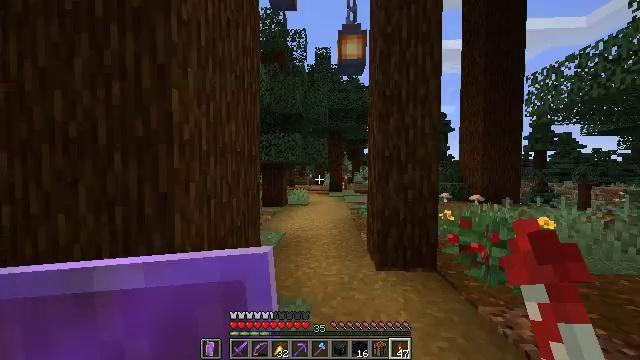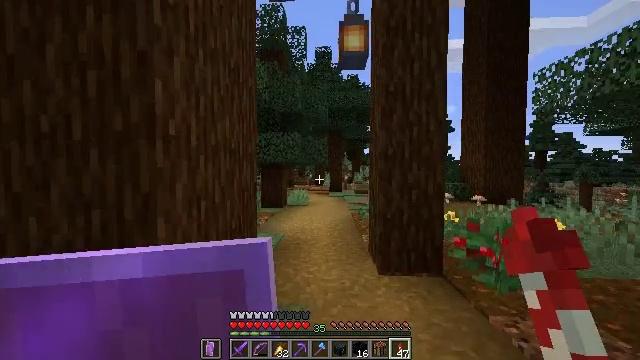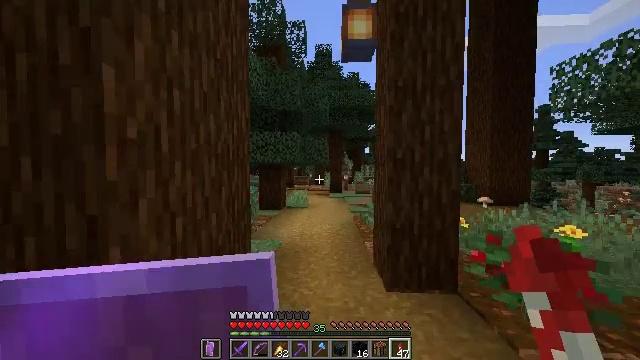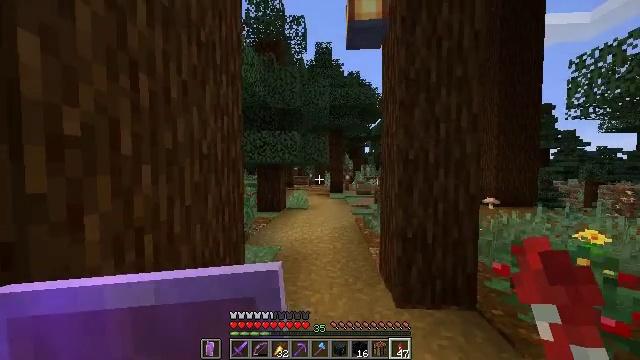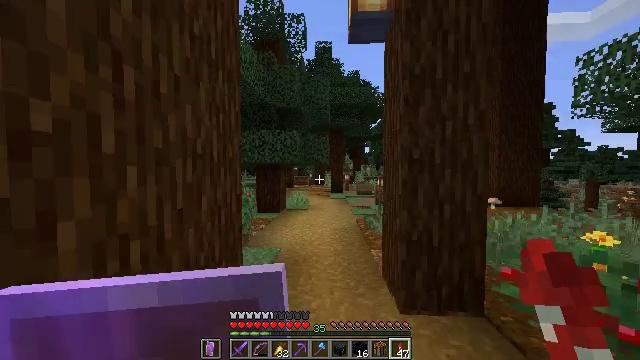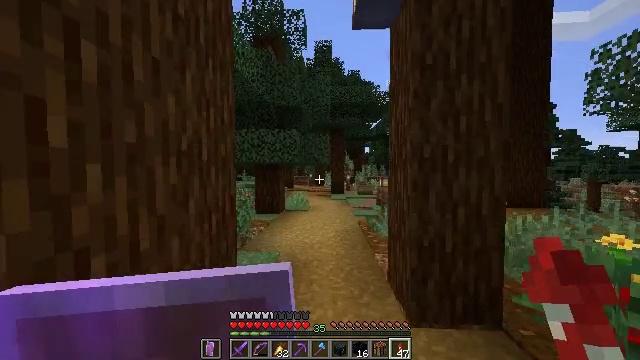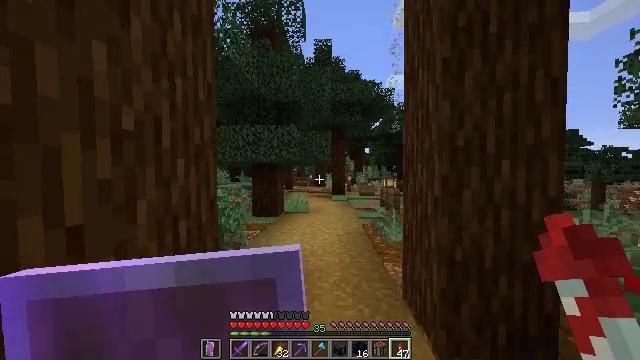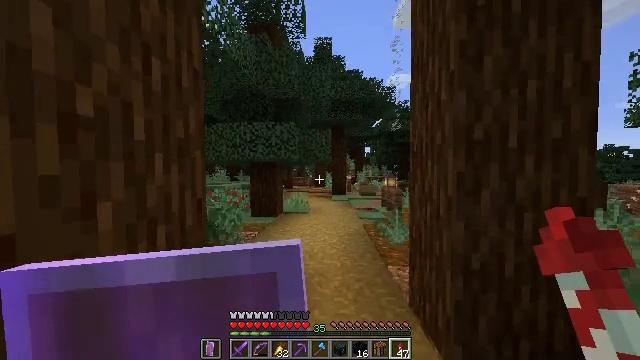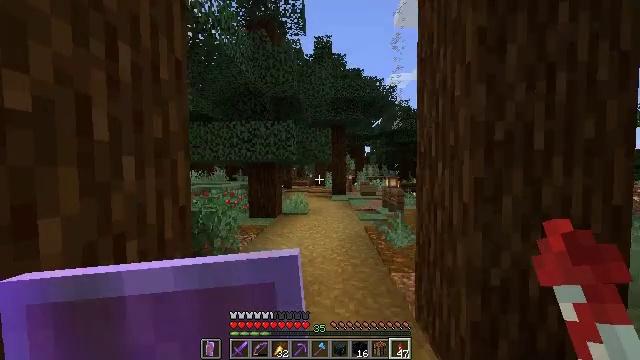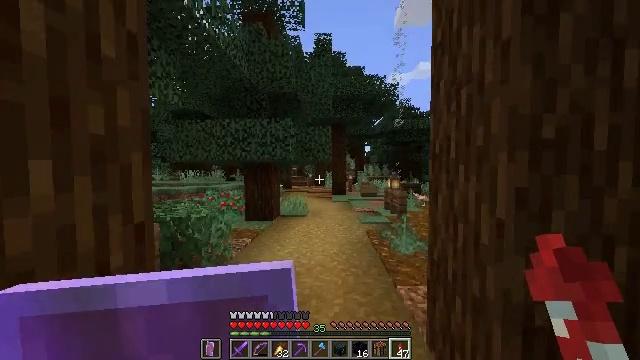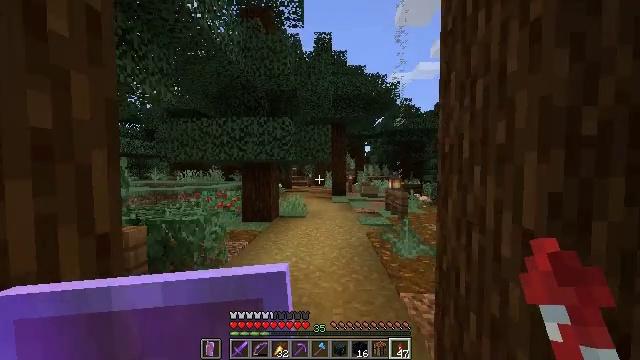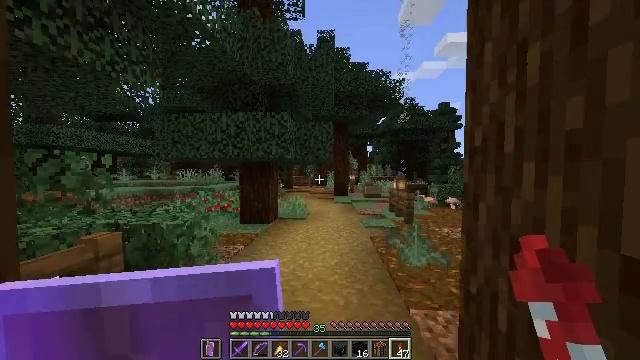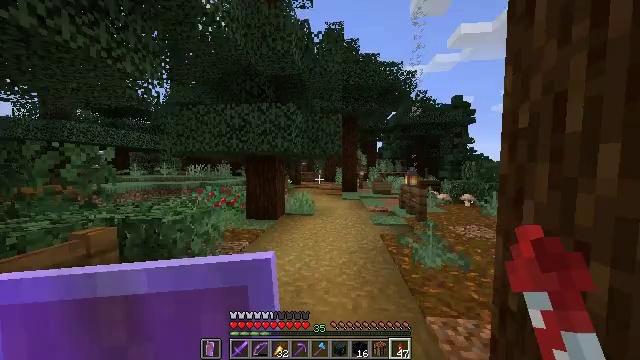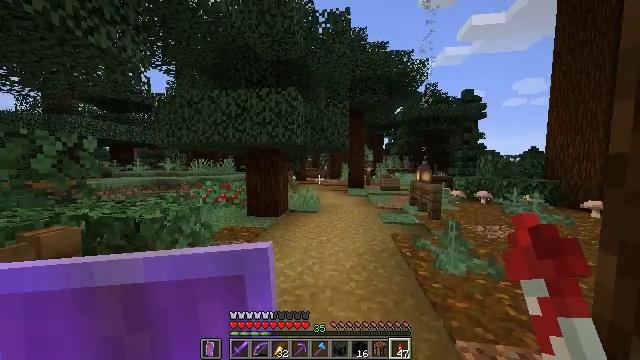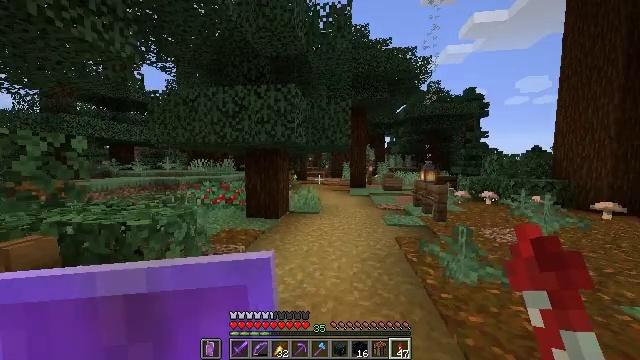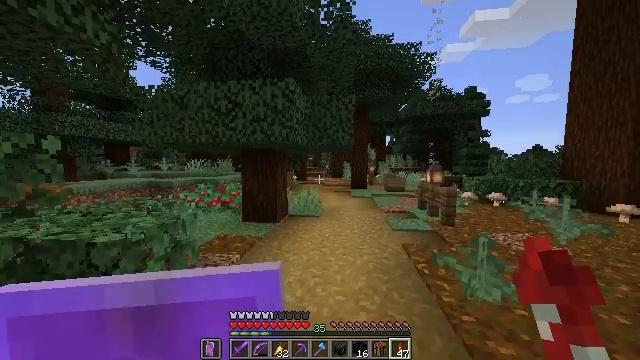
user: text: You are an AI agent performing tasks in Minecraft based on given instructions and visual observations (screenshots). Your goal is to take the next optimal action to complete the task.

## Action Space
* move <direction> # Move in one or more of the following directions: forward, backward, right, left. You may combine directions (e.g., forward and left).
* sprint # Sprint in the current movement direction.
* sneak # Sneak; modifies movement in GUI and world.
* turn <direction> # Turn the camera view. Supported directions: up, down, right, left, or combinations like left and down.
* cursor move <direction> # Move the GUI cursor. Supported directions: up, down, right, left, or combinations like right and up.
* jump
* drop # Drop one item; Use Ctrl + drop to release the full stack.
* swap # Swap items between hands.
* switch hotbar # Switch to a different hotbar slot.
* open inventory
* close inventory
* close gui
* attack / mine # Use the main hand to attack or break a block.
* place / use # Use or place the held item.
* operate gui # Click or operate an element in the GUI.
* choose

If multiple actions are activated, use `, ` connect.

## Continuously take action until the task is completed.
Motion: motion action
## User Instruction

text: Combine light gray wool to craft a light gray carpet.
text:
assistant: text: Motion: move forward, sprint, attack / mine
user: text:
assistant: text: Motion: move forward, sprint, attack / mine
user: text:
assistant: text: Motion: move forward, sprint, attack / mine
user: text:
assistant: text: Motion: move forward, sprint, attack / mine
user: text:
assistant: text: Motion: move forward, sprint, attack / mine
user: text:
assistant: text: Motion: move forward, sprint, attack / mine
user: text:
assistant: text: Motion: move forward, sprint, attack / mine
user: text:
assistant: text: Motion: move forward, sprint, attack / mine
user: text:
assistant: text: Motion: move forward, sprint, attack / mine
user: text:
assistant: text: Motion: move forward, sprint, attack / mine
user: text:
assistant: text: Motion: move forward, sprint, attack / mine
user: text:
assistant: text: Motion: move forward, sprint, turn left and down, attack / mine
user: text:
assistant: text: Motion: move forward, sprint, turn left, attack / mine
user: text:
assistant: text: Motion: move forward, sprint, attack / mine
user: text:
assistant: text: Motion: move forward, sprint, attack / mine
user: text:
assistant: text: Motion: move forward, sprint, attack / mine
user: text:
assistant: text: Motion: move forward, sprint, attack / mine
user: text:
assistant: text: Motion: move forward, sprint, attack / mine
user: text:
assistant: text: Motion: move forward, sprint, attack / mine
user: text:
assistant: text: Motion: move forward, sprint, attack / mine
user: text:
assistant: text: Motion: move forward, sprint, attack / mine
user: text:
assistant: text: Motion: move forward, sprint, attack / mine
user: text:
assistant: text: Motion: move forward, sprint, attack / mine
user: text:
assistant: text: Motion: move forward, sprint, attack / mine
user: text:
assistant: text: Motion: move forward and move right, sprint, attack / mine
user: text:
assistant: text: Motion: move forward and move right, sprint, attack / mine
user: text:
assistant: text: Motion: move forward and move right, sprint, attack / mine
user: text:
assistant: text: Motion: move forward, sprint, attack / mine
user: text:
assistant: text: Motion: move forward, sprint, attack / mine
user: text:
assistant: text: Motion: move forward, sprint, turn left and down, attack / mine